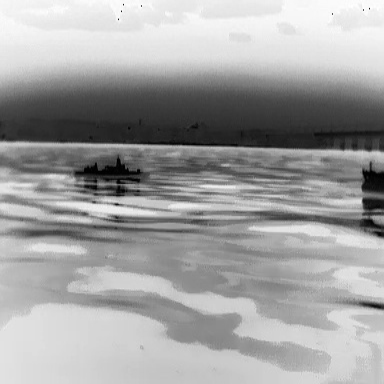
There is a warship in the infrared image.